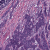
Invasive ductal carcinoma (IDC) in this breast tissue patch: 0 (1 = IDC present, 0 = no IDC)